Interaction volume radius: 5 \u00c5
Interaction volume height: 20 \u00c5
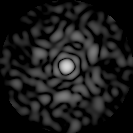
Disorder parameter: 0.8363